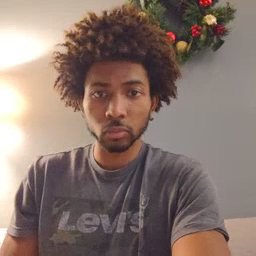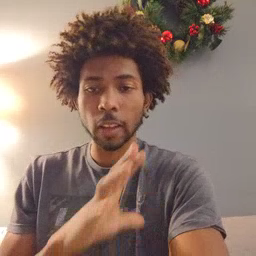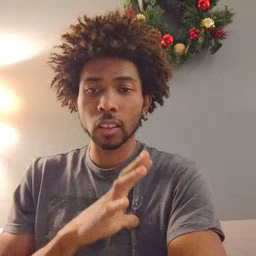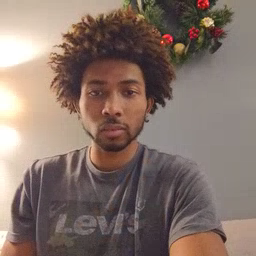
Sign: fine